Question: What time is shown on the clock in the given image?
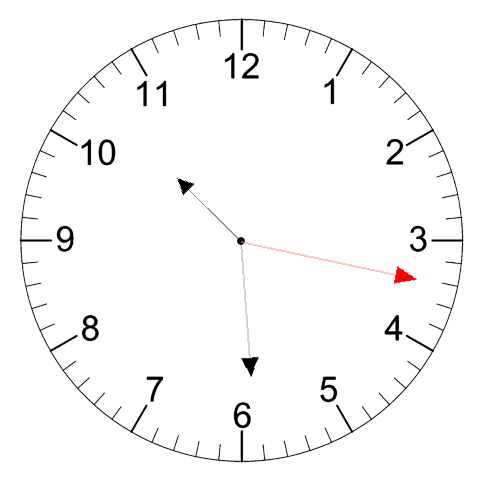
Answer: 10:29:17